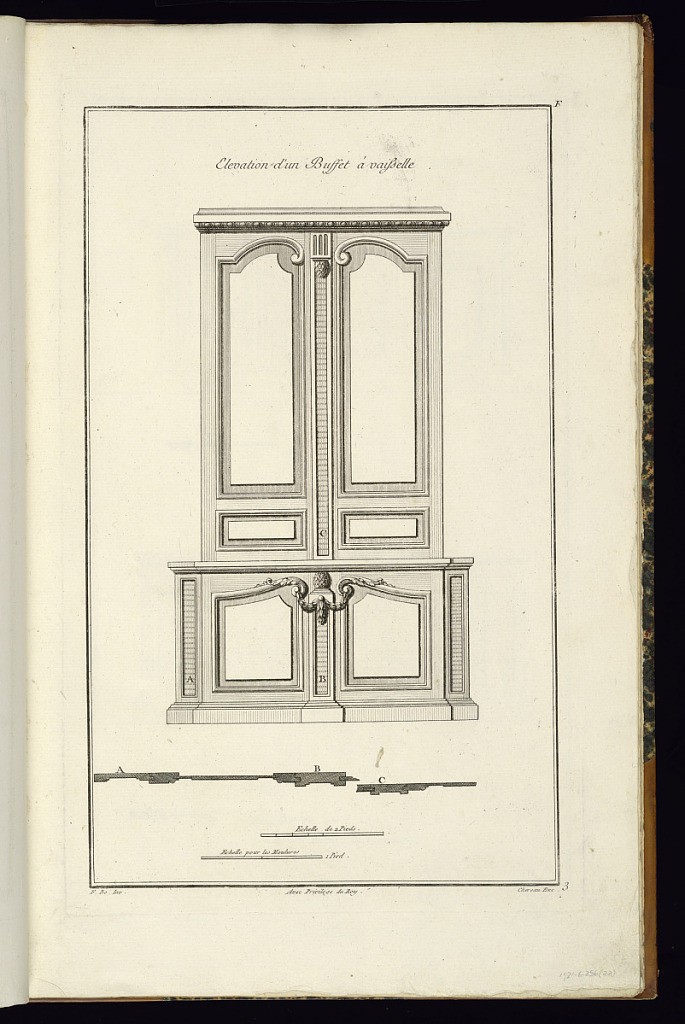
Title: Elevation d'un Buffet à vaisselle
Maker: Juste-François Boucher, French, 1736 – 1782
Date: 1774
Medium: Engraving on laid paper
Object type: Print
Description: Elevation of a tall buffet decorated with ornament motifs including egg and dart, scrolls, scrolling acanthus leaves, fluting, garland, and a pinecone. The plate is signed.